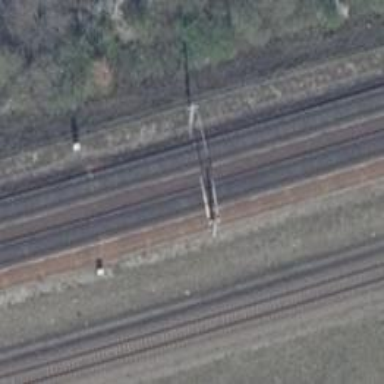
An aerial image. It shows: Milestone along the railway with catenary mast.